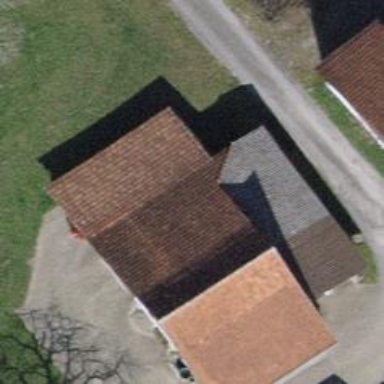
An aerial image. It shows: Rural barn.